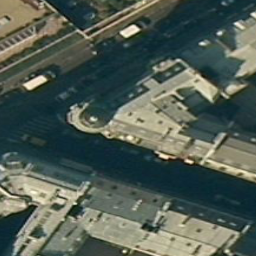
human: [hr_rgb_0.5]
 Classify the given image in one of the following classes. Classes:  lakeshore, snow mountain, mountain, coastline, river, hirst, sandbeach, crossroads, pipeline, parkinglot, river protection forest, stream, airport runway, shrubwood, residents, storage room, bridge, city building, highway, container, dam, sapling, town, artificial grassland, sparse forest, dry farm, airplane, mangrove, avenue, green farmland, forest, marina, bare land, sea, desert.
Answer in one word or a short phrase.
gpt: city building